Brain MRI, t2w sequence, axial 2D slice.
Patient: age 55, sex F, weight 75 kg, height 1.7 m
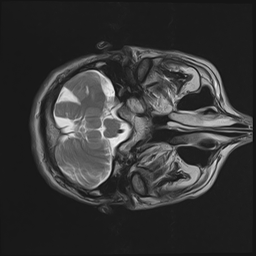